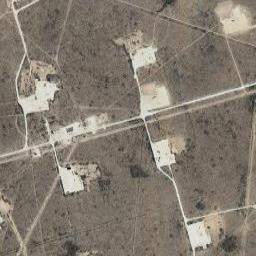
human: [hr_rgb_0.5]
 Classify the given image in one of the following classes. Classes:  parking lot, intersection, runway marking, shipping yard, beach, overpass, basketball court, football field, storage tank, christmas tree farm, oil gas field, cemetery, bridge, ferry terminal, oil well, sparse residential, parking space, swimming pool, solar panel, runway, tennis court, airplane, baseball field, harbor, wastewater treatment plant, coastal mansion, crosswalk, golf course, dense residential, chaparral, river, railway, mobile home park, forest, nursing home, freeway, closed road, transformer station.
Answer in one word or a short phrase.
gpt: oil gas field